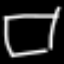
Label: square